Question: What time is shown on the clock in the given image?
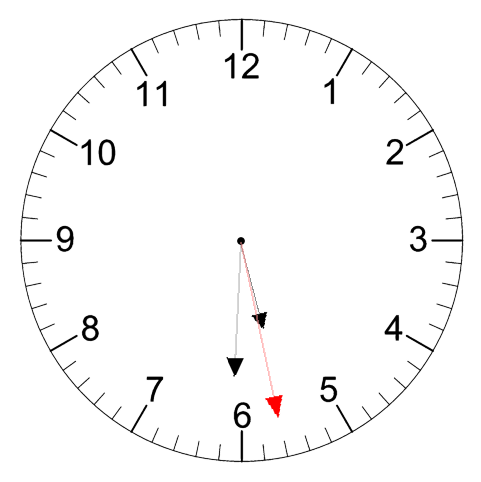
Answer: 05:30:28